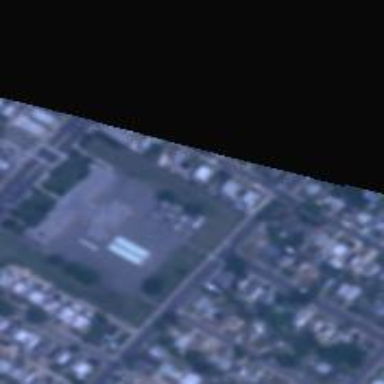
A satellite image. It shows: Elementary school.